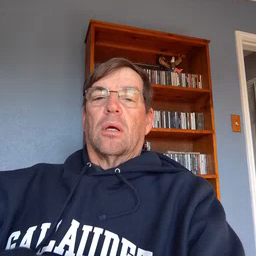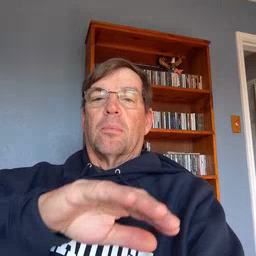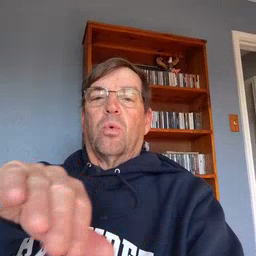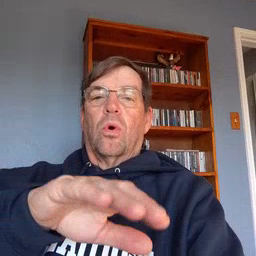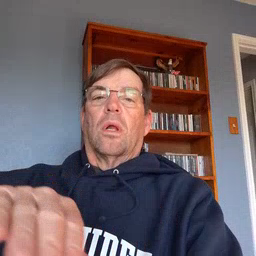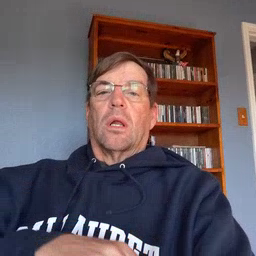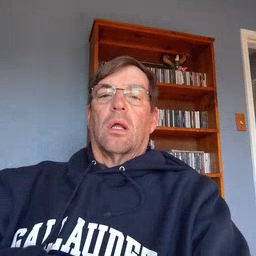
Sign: pool